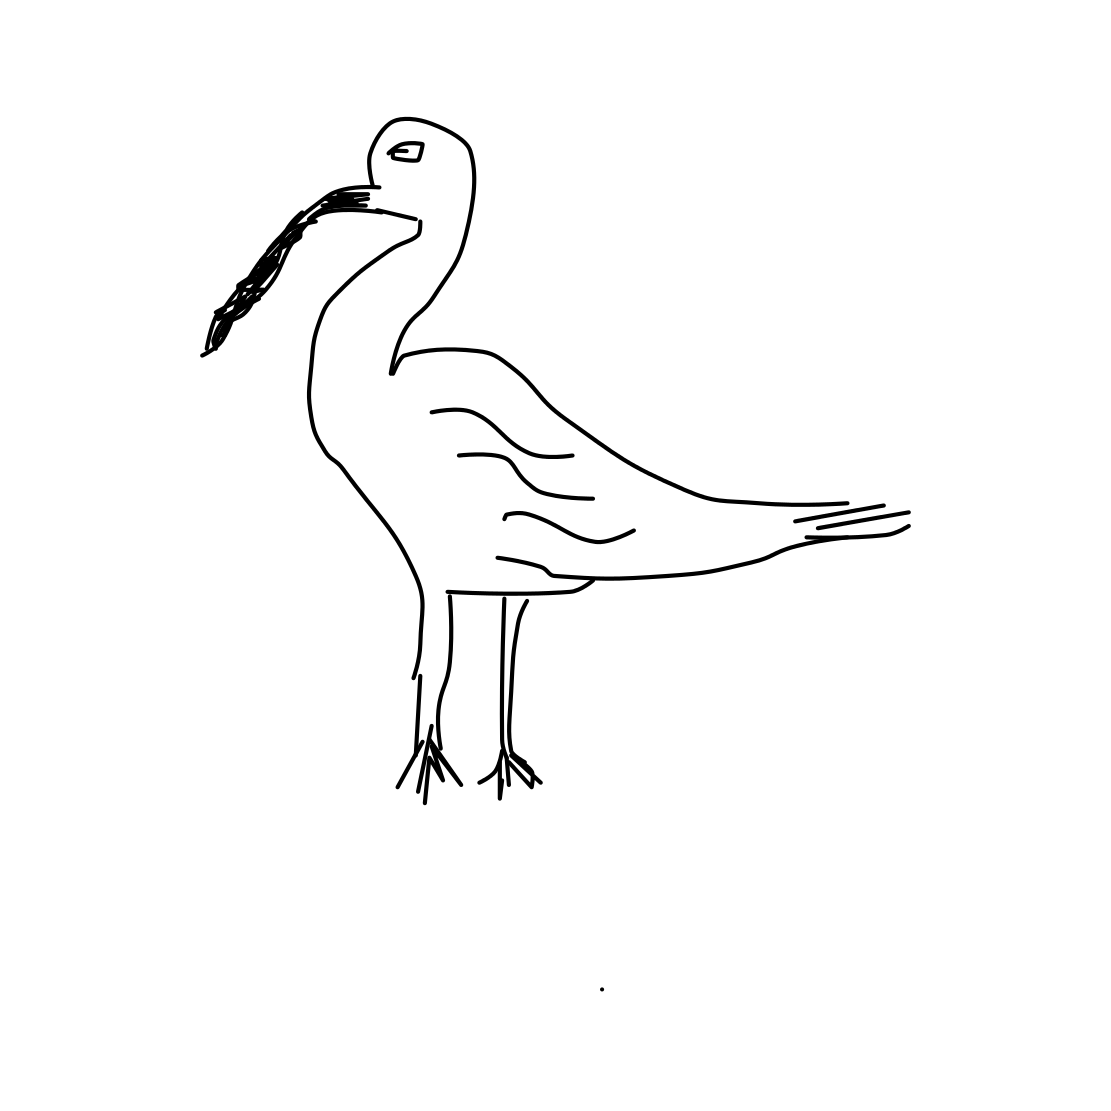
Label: standing bird